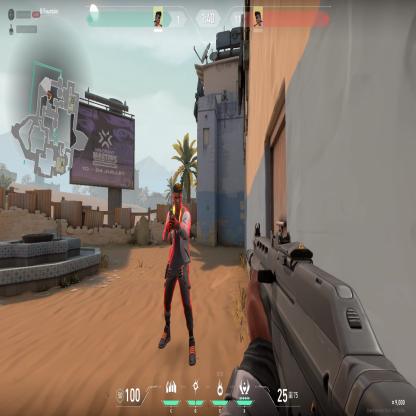
Label: enemy